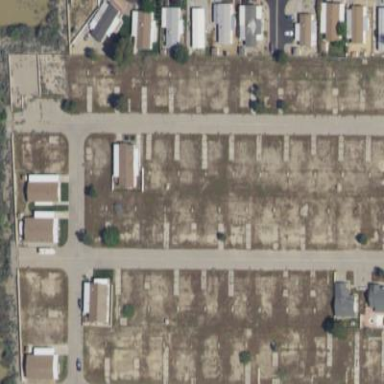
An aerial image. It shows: Residential area designated as trailer park.